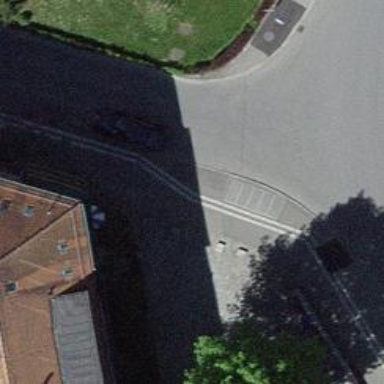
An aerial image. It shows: Asphalt sidewalk.